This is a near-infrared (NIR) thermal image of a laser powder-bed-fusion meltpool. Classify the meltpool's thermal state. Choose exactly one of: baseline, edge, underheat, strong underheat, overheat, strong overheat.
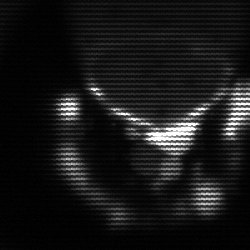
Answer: edge